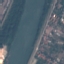
Label: River